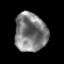
Tissue: prostate
Cell type: T cells
Senescence score: 0.3447
Nuclear area (px): 1209
Mean DAPI intensity: 126.793